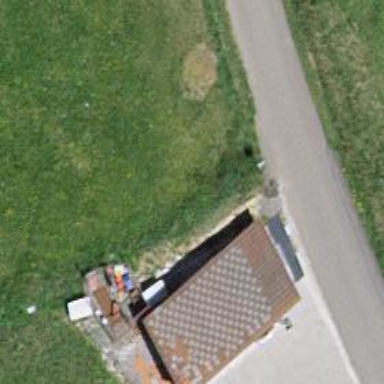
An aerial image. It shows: Garage building.